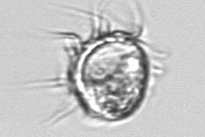
Label: Leegaardiella_ovalis